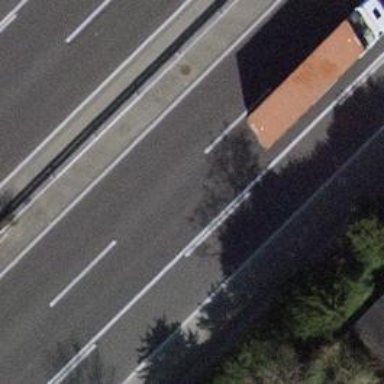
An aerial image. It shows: View of motorway.